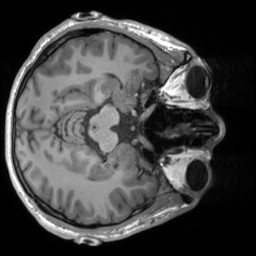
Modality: T1w
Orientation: axial
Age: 23
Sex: male
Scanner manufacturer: siemens
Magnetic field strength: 3 T
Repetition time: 1.8 s
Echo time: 0.00241 s